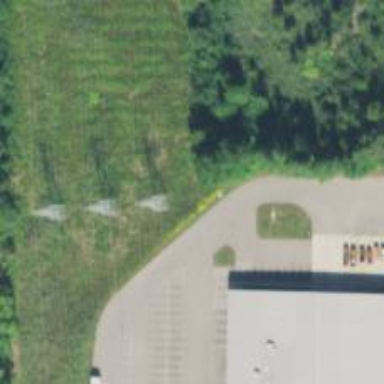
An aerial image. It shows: Lattice structure tower used for power transmission.